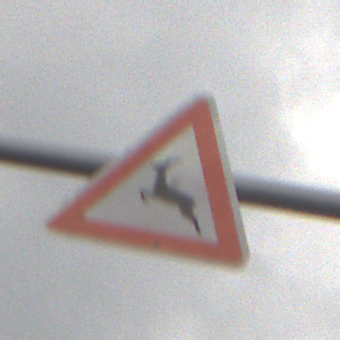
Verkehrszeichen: WildwechselRechts
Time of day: MorningAfternoon
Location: Outdoor (Nature)
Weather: Overcast
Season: NotSpecified
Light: Natural